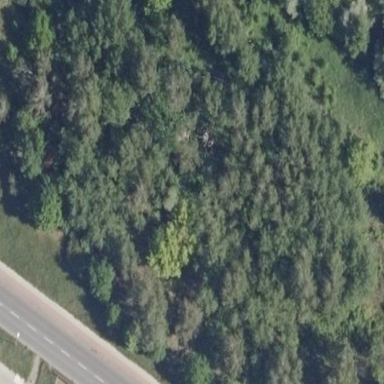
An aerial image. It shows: Semi-deciduous broadleaved woodland.